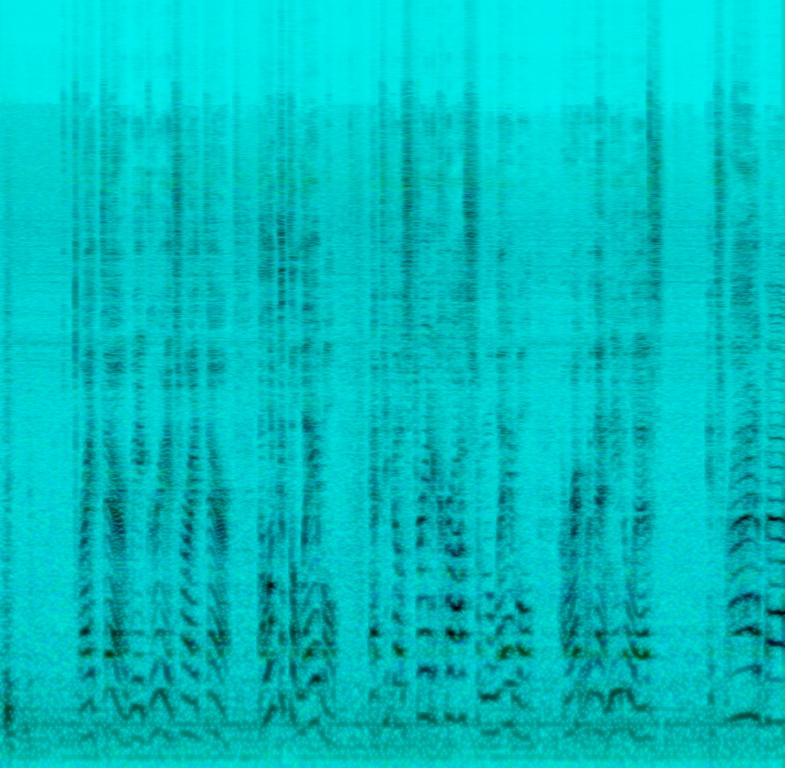
The low quality recording features a flat male vocal talking, after which there is a scratching vinyl sound - sort of like a tutorial on how to scratch a vinyl. The recording is mono and noisy.